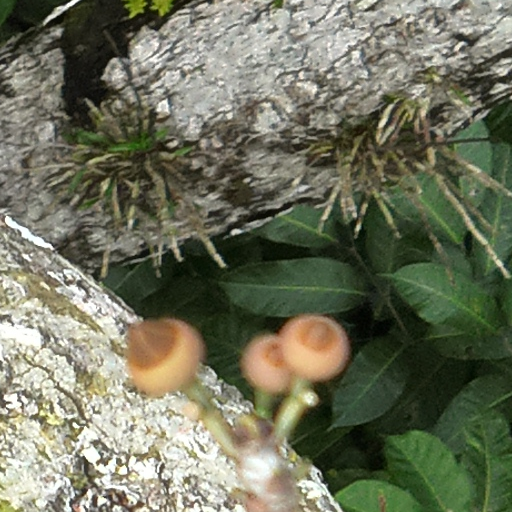
Species: Pseudobombax septenatum
GBIF accepted scientific name: Pseudobombax septenatum
Crown area (m\u00b2): 230.638